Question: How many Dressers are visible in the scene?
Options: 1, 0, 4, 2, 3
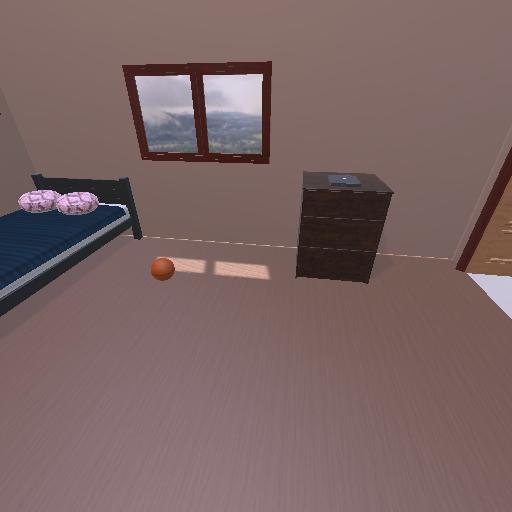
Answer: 1